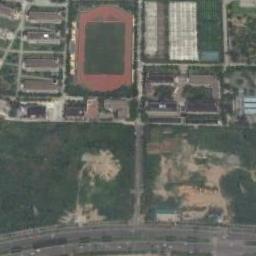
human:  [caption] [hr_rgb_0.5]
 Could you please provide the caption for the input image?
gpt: There are many buildings next to the ground track field .

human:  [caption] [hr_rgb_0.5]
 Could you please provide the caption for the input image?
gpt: The ground track field is surrounded by some buildings arranged neatly and two lawns are next to the ground track field .

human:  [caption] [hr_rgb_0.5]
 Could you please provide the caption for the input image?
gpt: The track and field is built in the middle of the residential area, Next to the lawn and surrounded by a lot of vegetation .

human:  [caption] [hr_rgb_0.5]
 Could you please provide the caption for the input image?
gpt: The ground's track is blue .

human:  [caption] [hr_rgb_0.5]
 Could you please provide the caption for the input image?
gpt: There are some buildings around the ground track field with a red track .